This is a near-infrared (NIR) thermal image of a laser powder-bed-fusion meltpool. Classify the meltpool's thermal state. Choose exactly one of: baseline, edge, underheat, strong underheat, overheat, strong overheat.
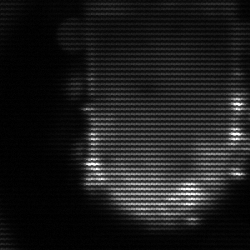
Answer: baseline